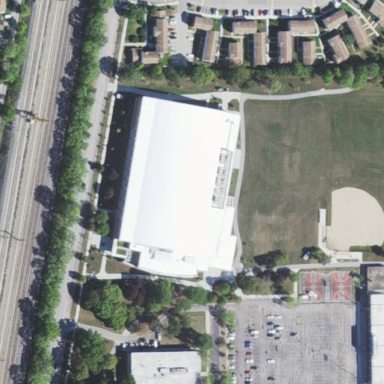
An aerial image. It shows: Public building hosting sports centre.